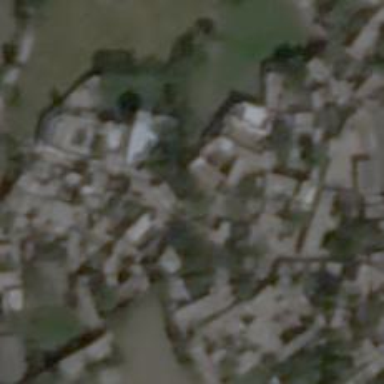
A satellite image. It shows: Village.